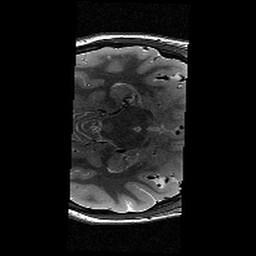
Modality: T2w
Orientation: axial
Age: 14
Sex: female
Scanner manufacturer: siemens
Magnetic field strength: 3 T
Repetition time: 9.23 s
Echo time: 0.067 s